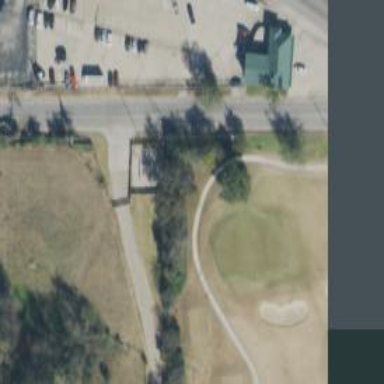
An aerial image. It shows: View of golf hole.